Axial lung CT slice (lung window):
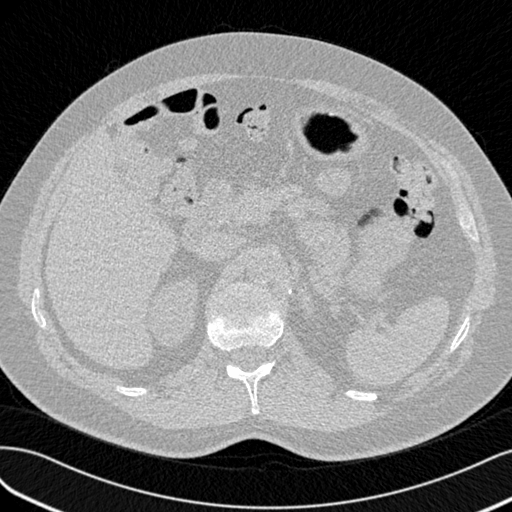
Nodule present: no